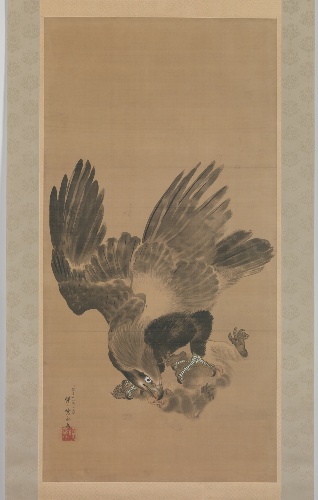
Title: 猿を襲う鷲図|Eagle Attacking a Monkey
Artist: Kawanabe Kyōsai 河鍋暁斎
Artist bio: Japanese, 1831–1889
Date: 1885
Object type: Hanging scroll
Classification: Paintings
Medium: Hanging scroll; ink and color on paper
Culture: Japan
Period: Meiji period (1868–1912)
Dimensions: Image: 65 1/2 × 32 7/8 in. (166.4 × 83.5 cm)
Overall with mounting: 111 1/2 in. × 43 3/8 in. (283.2 × 110.2 cm)
Overall with knobs: 111 1/2 in. × 47 3/4 in. (283.2 × 121.3 cm)
Department: Asian Art
Credit line: Charles Stewart Smith Collection, Gift of Mrs. Charles Stewart Smith, Charles Stewart Smith Jr., and Howard Caswell Smith, in memory of Charles Stewart Smith, 1914
Accession year: 1914
Repository: Metropolitan Museum of Art, New York, NY
Tags: Eagles|Monkeys